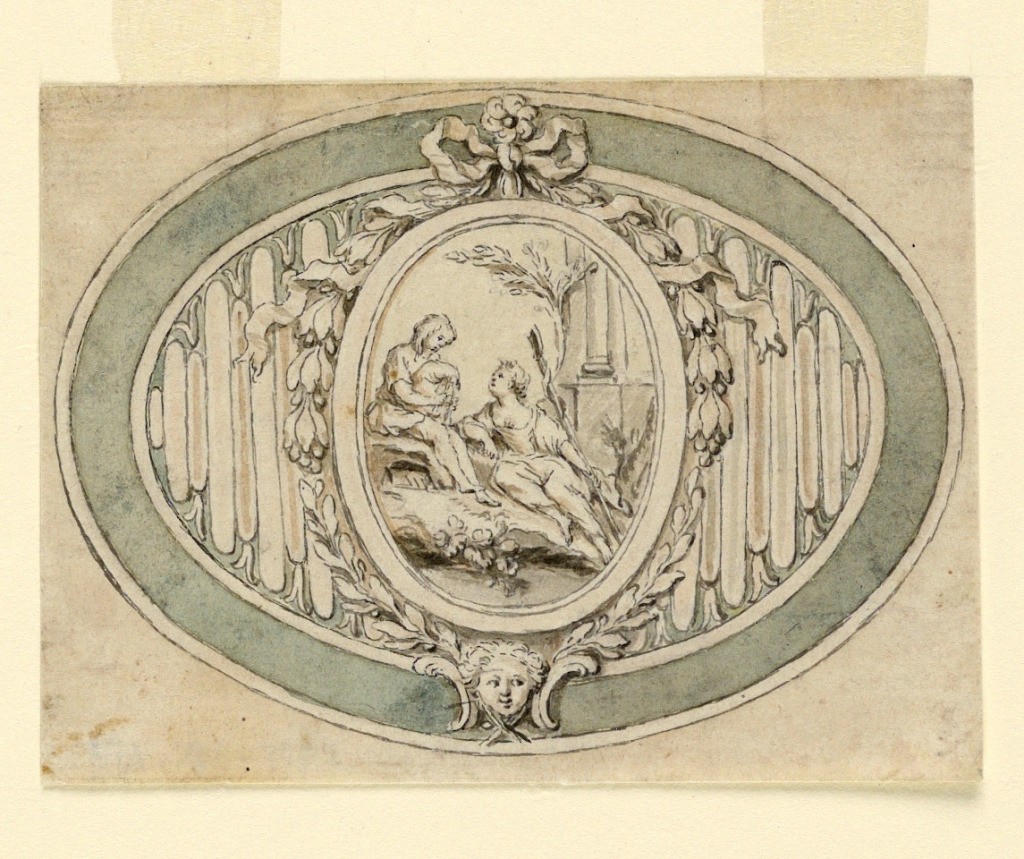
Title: Design of Patch Box Cover
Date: ca. 1770
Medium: Pen and black ink, brush and olive green, brown watercolor on laid paper
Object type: Drawing
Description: An oval medallion shows a shepherdess and a shepherd with a pipe, is suspended before an oval background.